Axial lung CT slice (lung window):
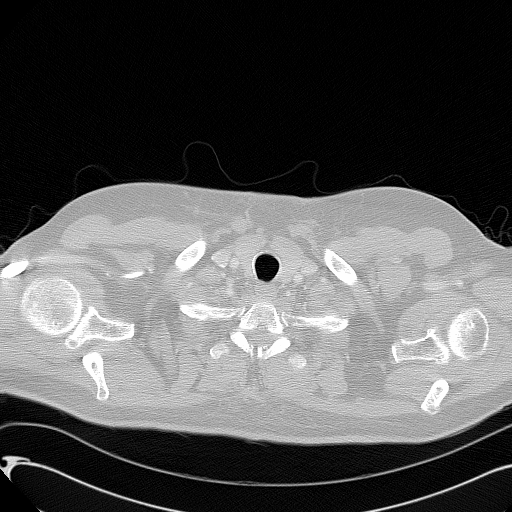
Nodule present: no